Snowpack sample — Snodgrass Mountain, Crested Butte, Colorado (2/4/25, 12:06 PM MST)
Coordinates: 38.923, -106.968
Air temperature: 35 °F
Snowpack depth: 80 cm
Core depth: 50 cm
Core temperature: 30.2 °F
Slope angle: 14°, slope face: 78°
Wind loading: low
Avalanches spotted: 0
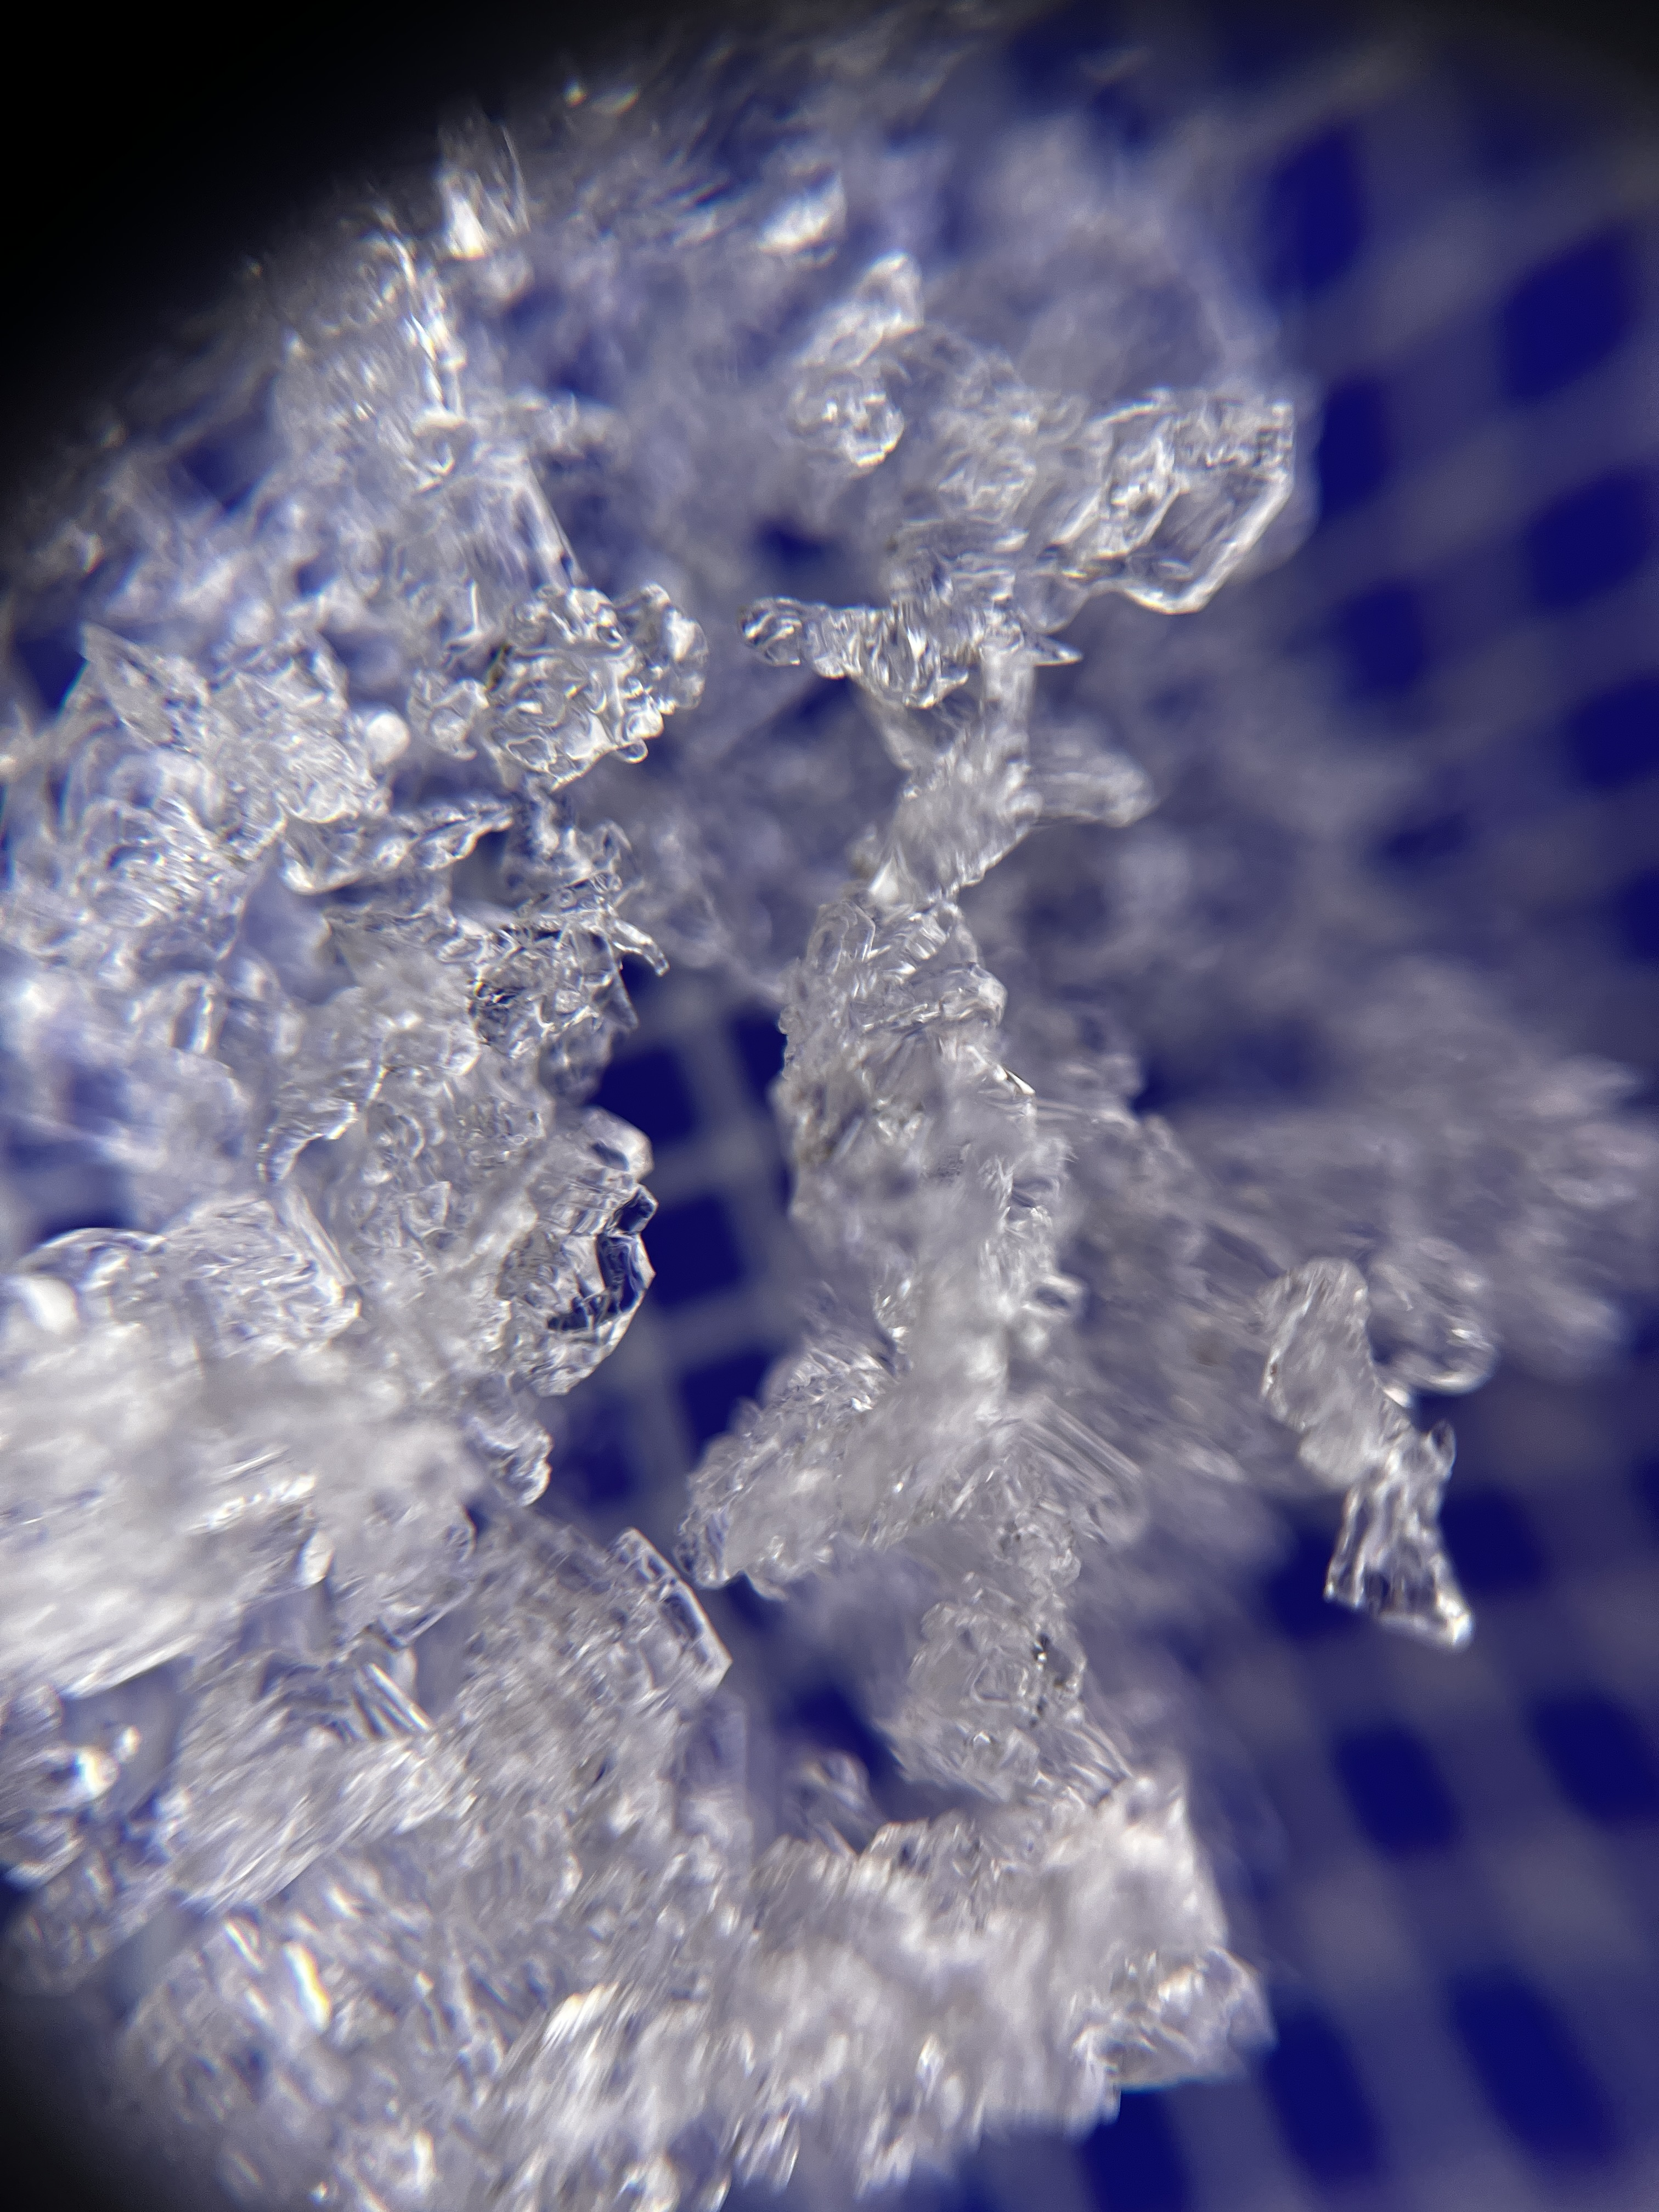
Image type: magnified_profile
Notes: No avalanches nearby, unusually warm weather for the last month reported by residents, Collected 25 yards from treeline